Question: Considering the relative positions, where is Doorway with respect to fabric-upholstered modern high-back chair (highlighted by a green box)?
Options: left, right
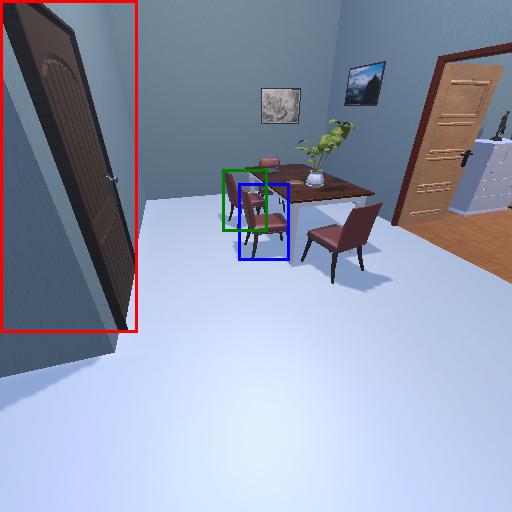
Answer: left